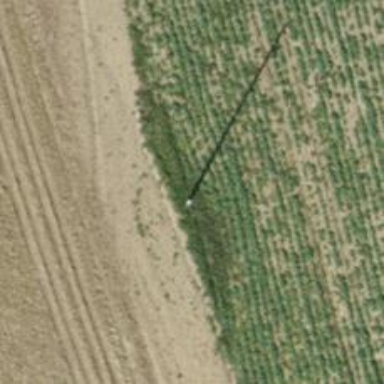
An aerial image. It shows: Power pole.